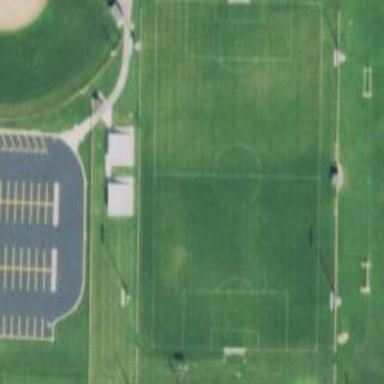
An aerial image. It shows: Soccer pitch for leisure land activities.